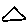
Label: triangle